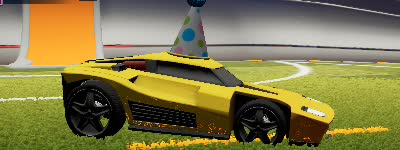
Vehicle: breakout